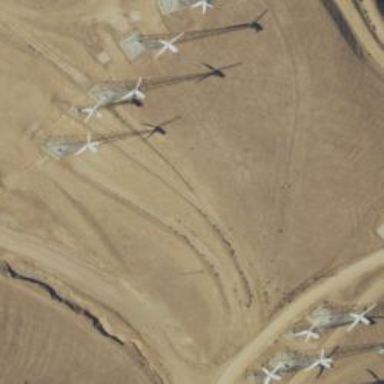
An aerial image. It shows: Wind turbine power generator.